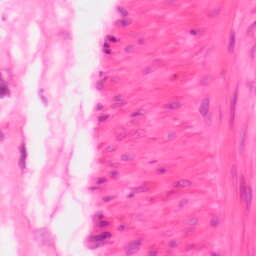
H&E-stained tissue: Colon